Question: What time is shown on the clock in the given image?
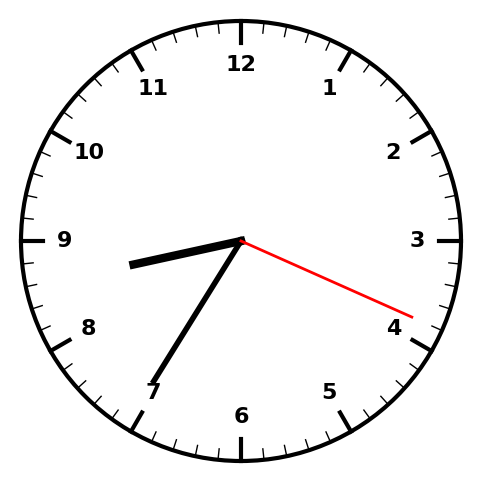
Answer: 08:35:19